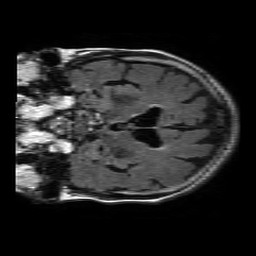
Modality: FLAIR
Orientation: coronal
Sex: female
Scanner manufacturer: philips
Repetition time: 11 s
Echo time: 0.125 s